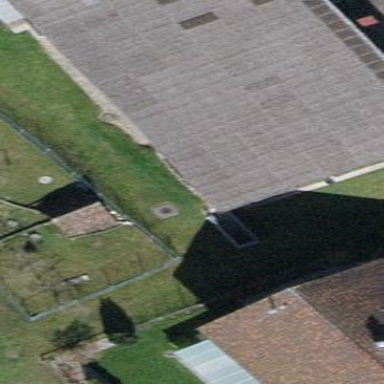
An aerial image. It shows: Group of garages.